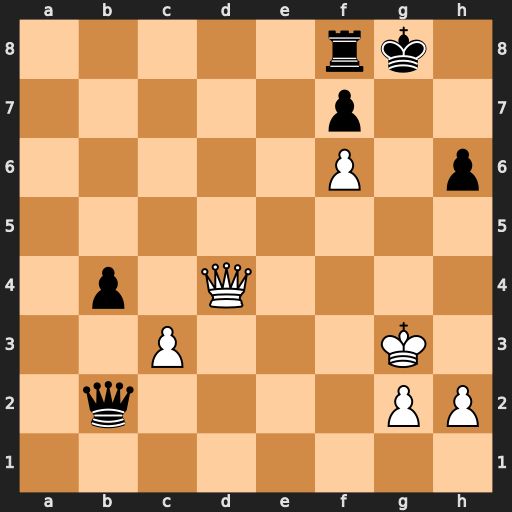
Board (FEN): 5rk1/5p2/5P1p/8/1p1Q4/2P3K1/1q4PP/8
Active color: w
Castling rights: -
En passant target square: -
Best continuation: Qg4+ Kh7 Qg7#